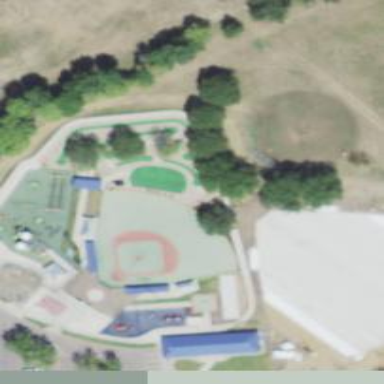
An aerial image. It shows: Miniature golf leisure land.